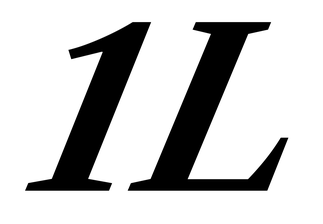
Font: LibreCaslonText-Italic_Bold_Italic